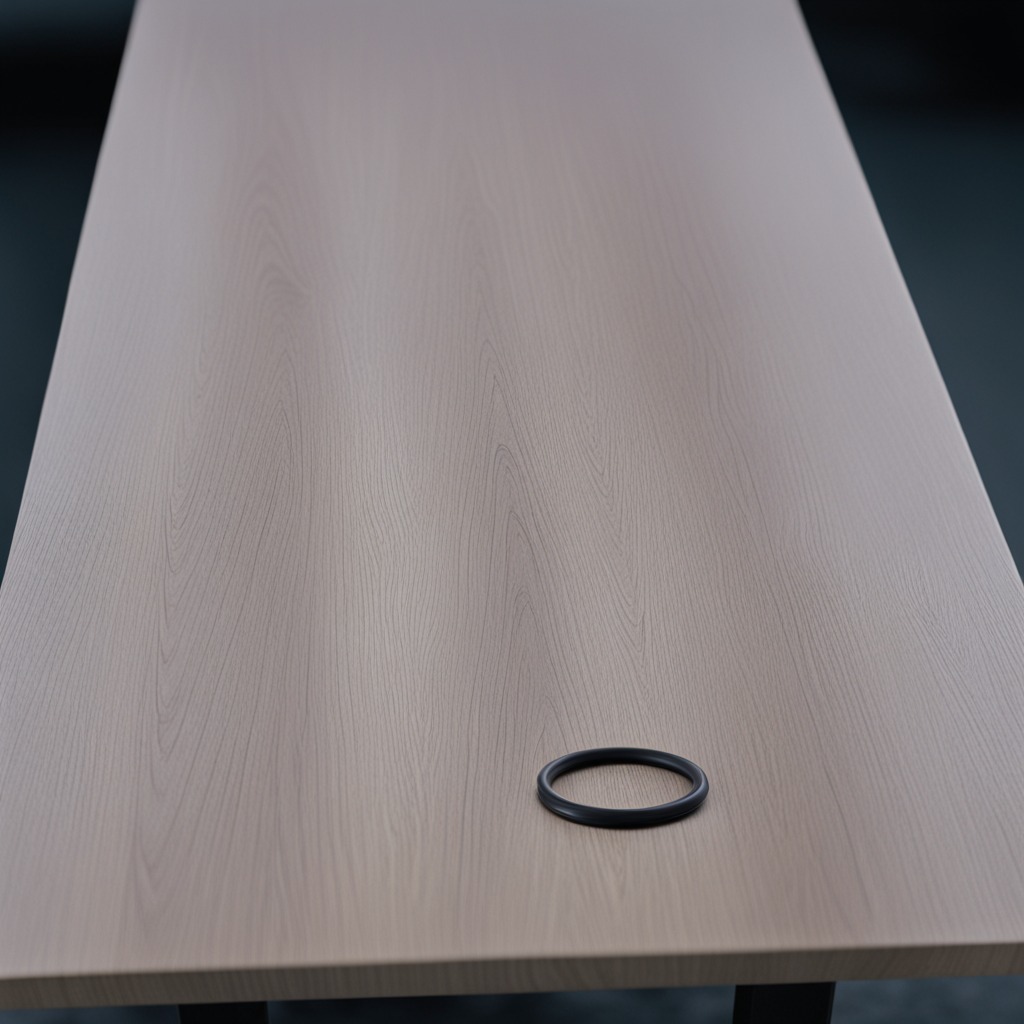
A rubber O-ring lies on the table.